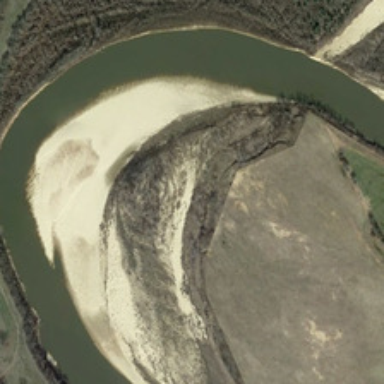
Many green plants and a piece of bareland are in two sides of a curved river .